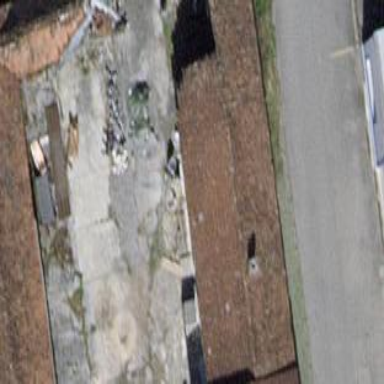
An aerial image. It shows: Shed building.